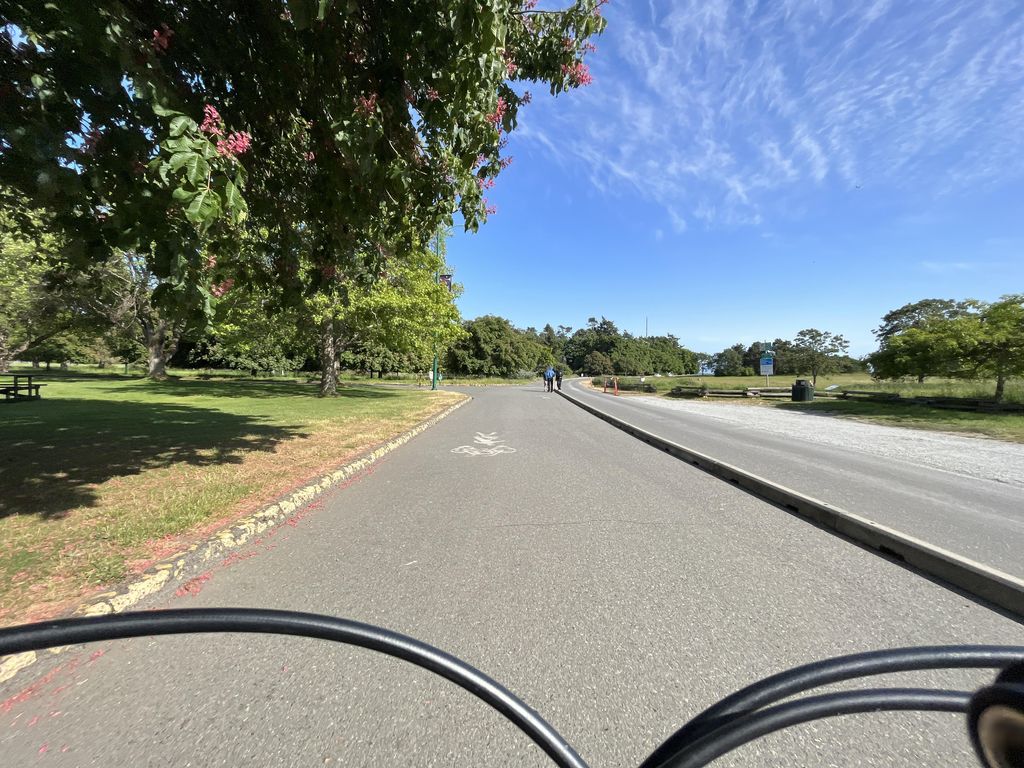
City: victoria